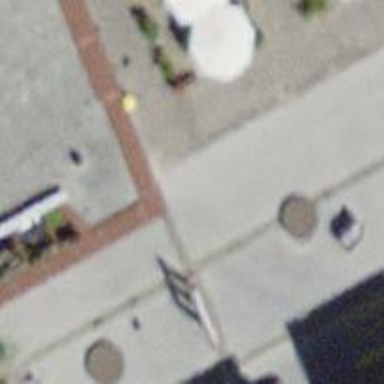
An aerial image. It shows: Sidewalk.